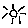
Label: sun